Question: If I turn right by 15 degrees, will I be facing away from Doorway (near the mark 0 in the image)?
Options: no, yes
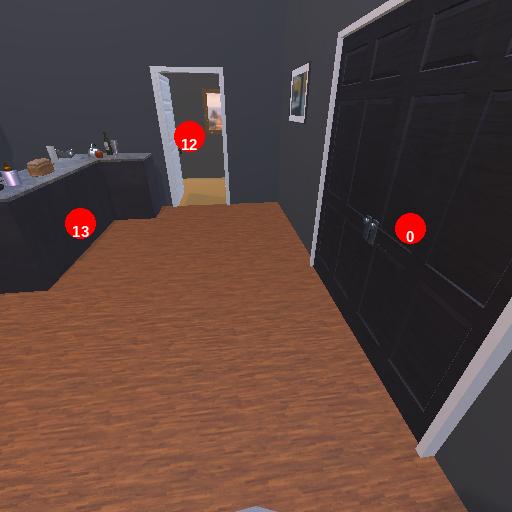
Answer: no